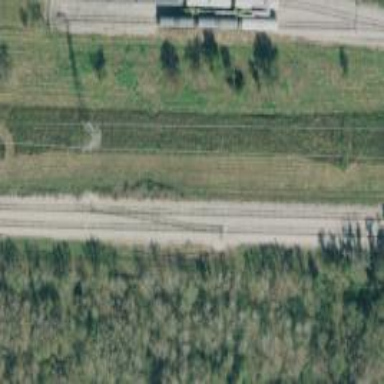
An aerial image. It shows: Railway siding for service.